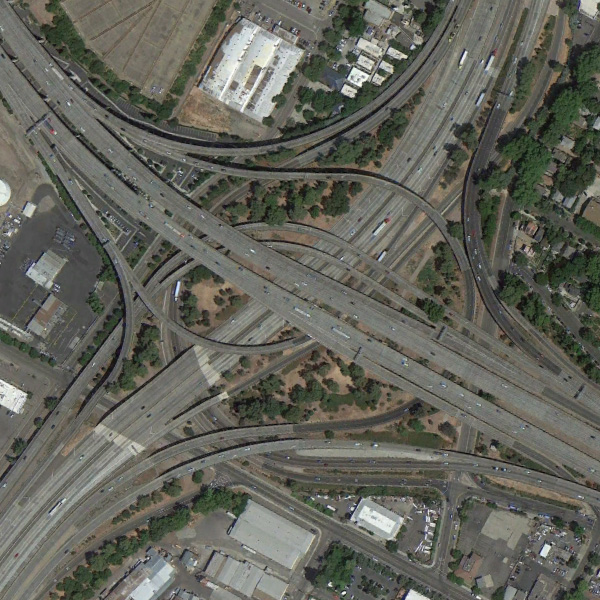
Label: Viaduct